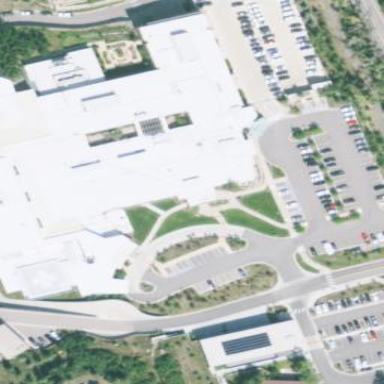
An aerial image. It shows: Hospital providing healthcare services.